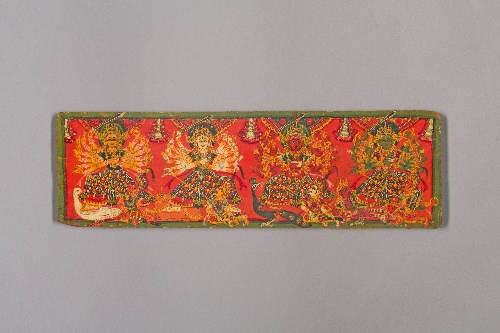
Date: 18th century
Object type: Book cover
Classification: Paintings
Medium: Distemper on wood
Culture: Nepal (Kathmandu Valley)
Dimensions: 4 1/2 x 14 1/2 in. (11.4 x 36.8 cm)
Department: Asian Art
Credit line: Gift of Nancy Wiener Hamill, 2004
Accession year: 2004
Repository: Metropolitan Museum of Art, New York, NY
Tags: Durga|Hinduism